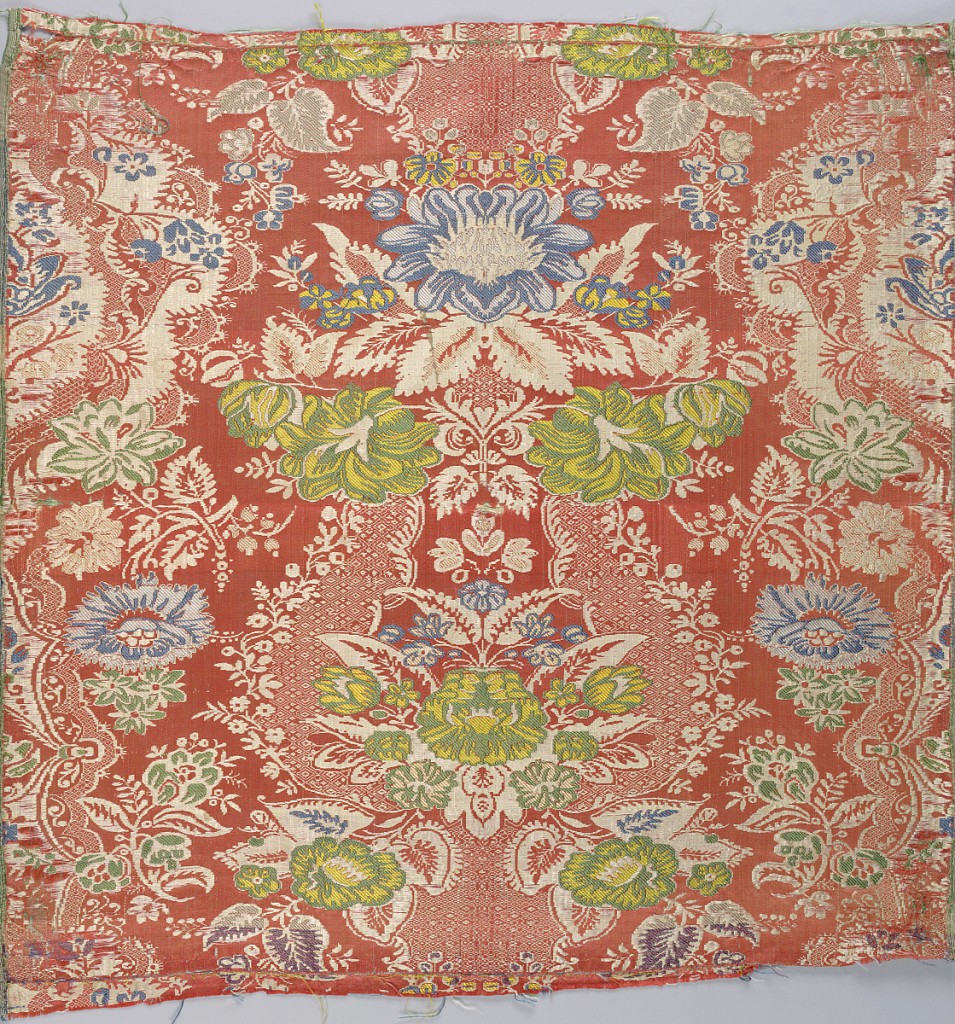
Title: Fragment
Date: late 17th–early 18th century
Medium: silk Technique: plain weave with discontinuous supplementary weft patterning (brocaded), bound in twill
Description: Fragment of brocaded silk with white symmetrical floral and lace-like pattern on orange ground. Supplementary weft floats of yellow, green, blue and cream. Wide selvage, warp-corded and striped.